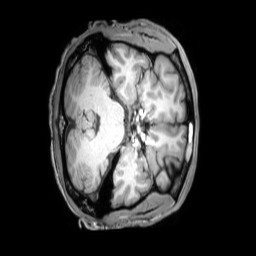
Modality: T1w
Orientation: axial
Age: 39
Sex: male
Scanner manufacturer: philips
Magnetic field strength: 3 T
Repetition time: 0.009843 s
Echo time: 0.004597 s